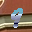
Label: 9